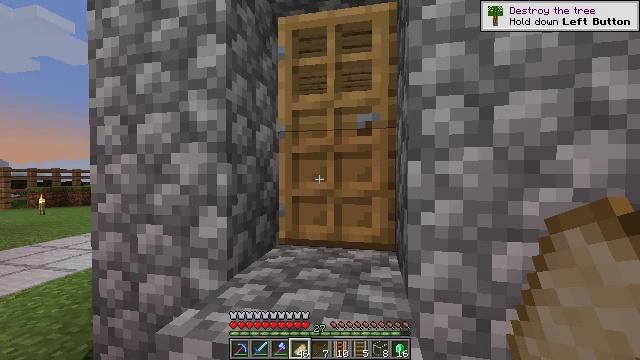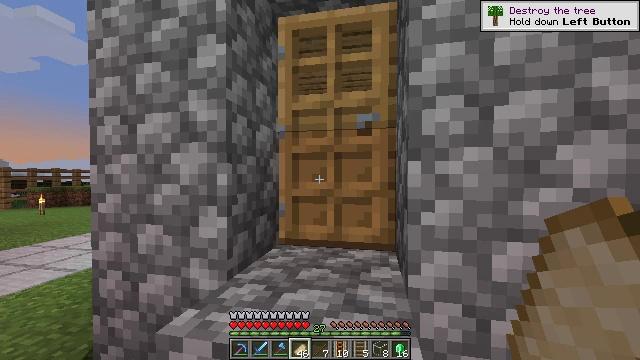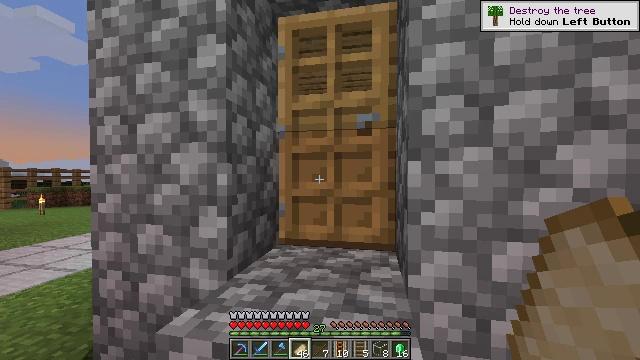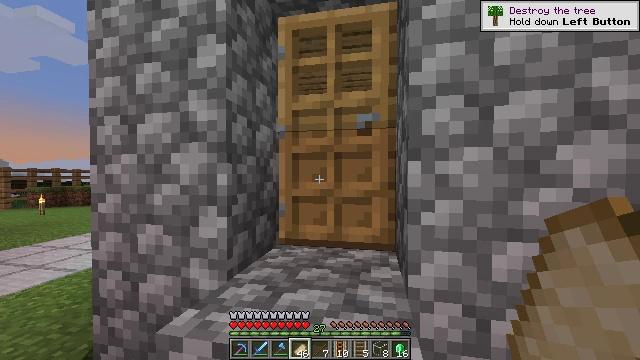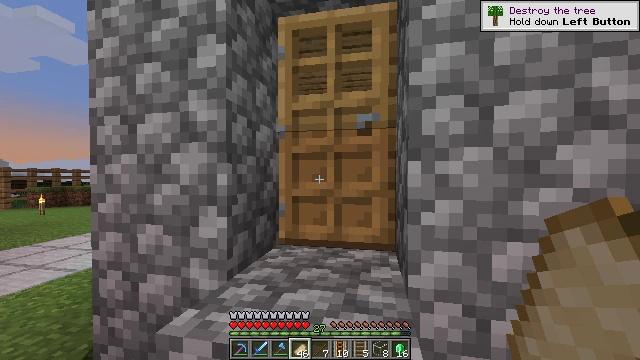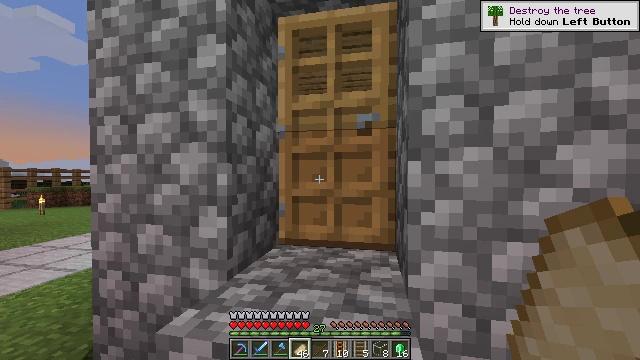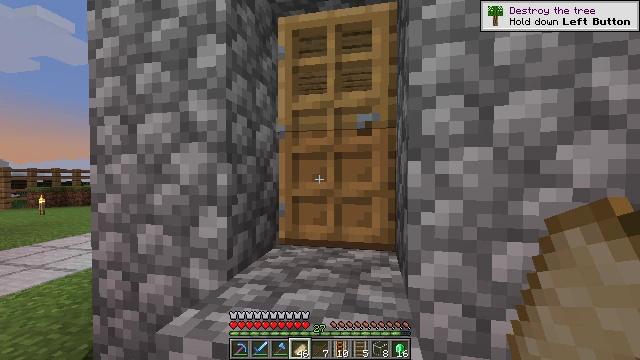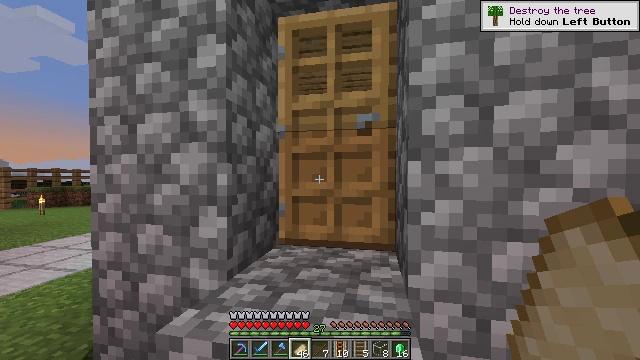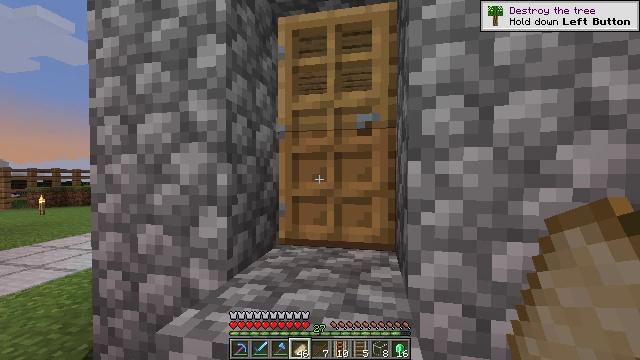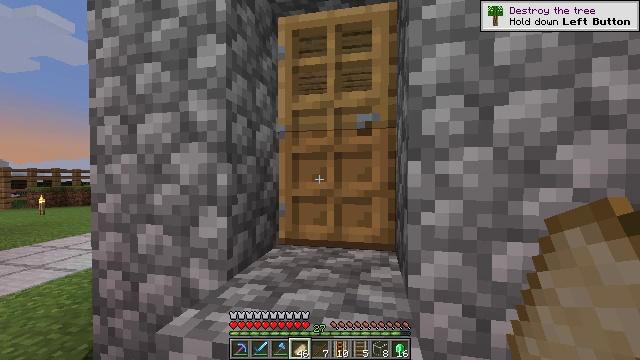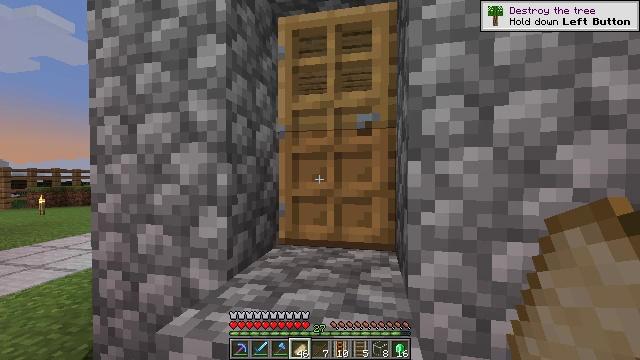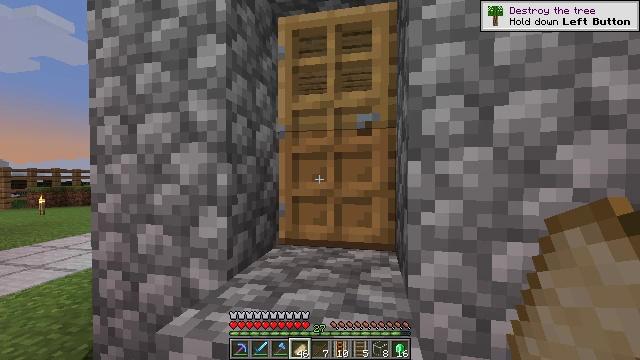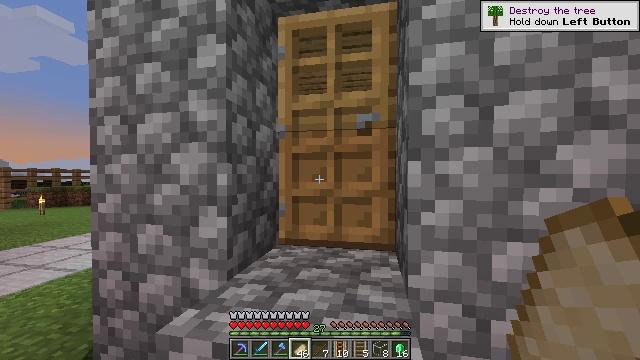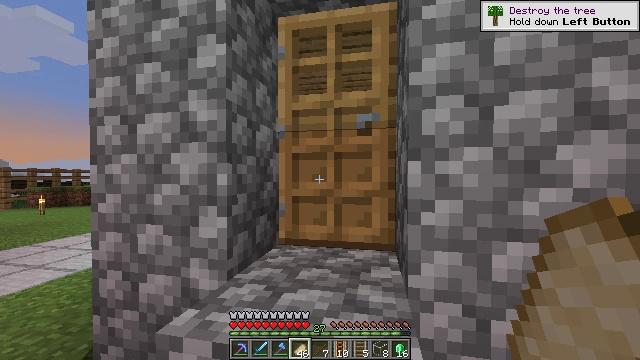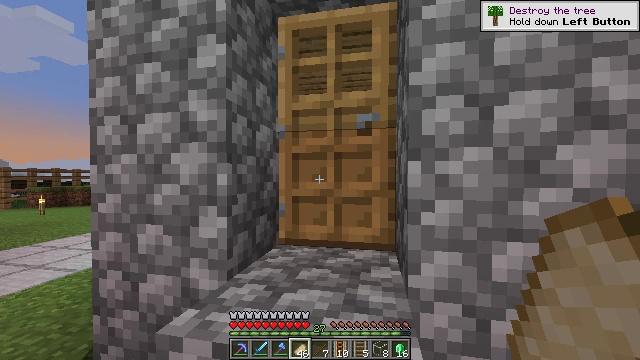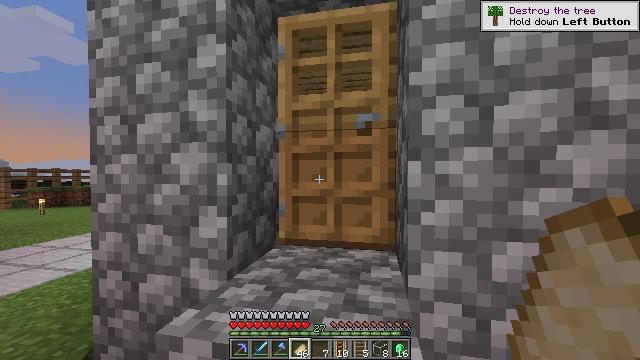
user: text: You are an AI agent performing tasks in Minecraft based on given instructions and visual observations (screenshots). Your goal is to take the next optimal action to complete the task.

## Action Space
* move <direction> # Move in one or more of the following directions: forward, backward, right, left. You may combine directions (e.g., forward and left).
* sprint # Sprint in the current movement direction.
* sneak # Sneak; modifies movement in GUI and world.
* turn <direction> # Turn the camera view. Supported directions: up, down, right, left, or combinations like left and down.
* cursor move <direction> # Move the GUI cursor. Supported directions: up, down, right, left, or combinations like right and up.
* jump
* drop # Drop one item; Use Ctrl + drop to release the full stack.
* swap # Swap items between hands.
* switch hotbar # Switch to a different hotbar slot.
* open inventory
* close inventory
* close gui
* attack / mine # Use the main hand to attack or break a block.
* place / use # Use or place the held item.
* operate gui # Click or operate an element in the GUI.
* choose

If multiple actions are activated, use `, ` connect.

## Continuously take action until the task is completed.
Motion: motion action
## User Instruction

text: Use cactus to craft a green dye.
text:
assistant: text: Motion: no_op
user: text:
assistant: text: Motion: no_op
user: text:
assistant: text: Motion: no_op
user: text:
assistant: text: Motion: no_op
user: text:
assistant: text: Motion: no_op
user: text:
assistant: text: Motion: no_op
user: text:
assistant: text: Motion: no_op
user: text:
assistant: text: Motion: no_op
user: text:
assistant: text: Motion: no_op
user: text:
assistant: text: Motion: no_op
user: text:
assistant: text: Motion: no_op
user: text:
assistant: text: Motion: no_op
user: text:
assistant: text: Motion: no_op
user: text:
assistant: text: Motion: no_op
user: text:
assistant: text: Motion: no_op
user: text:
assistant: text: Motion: no_op
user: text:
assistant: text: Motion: no_op
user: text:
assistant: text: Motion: no_op
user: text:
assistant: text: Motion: no_op
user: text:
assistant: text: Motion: no_op
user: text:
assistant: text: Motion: no_op
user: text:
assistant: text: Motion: no_op
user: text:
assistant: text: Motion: no_op
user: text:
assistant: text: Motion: no_op
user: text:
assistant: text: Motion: no_op
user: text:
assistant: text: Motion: no_op
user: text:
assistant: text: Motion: no_op
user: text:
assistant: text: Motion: no_op
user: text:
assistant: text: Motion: no_op
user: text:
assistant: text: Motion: no_op